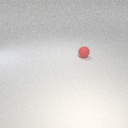
small red rubber sphere